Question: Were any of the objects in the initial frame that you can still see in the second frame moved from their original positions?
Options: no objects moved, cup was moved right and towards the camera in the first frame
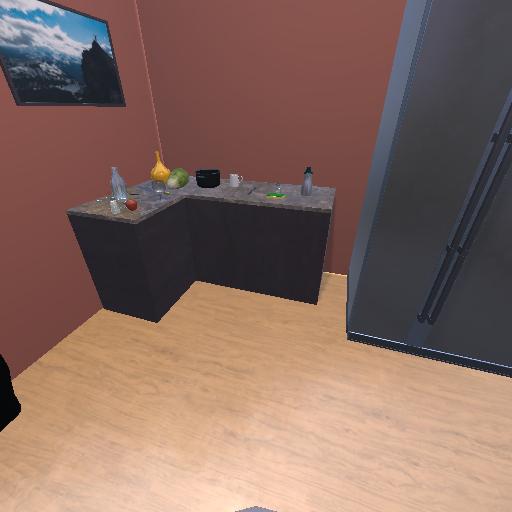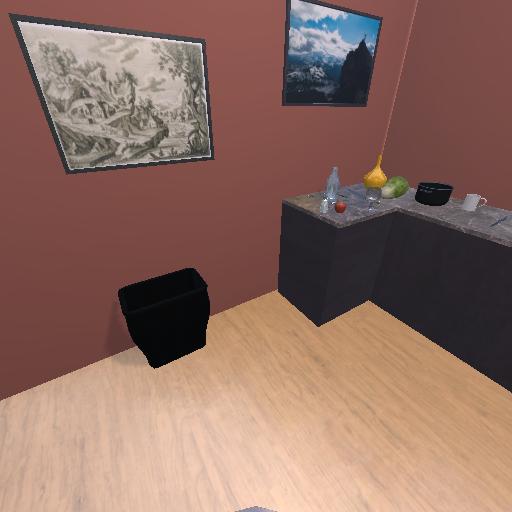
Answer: no objects moved